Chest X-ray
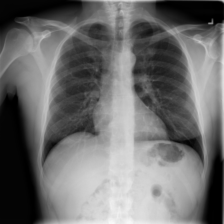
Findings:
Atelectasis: negative
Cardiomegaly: negative
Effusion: negative
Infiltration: negative
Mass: negative
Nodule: negative
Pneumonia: negative
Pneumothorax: negative
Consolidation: negative
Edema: negative
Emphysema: negative
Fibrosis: negative
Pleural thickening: negative
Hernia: negative